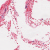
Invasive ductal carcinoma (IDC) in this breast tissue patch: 0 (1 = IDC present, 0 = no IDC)